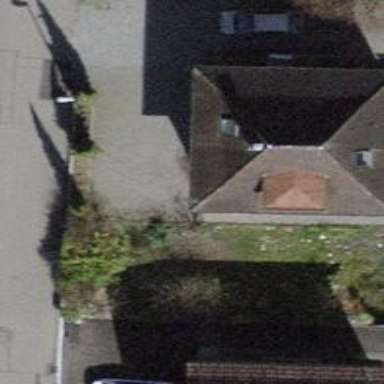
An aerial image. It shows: Residential building with hipped roof.